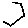
Label: hexagon